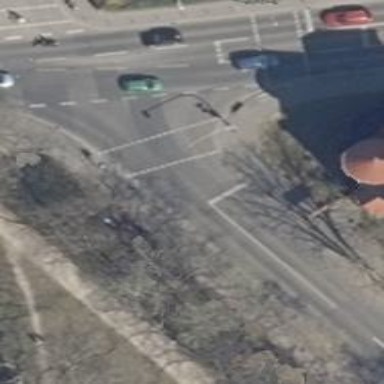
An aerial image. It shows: Road with traffic signals for signaling.